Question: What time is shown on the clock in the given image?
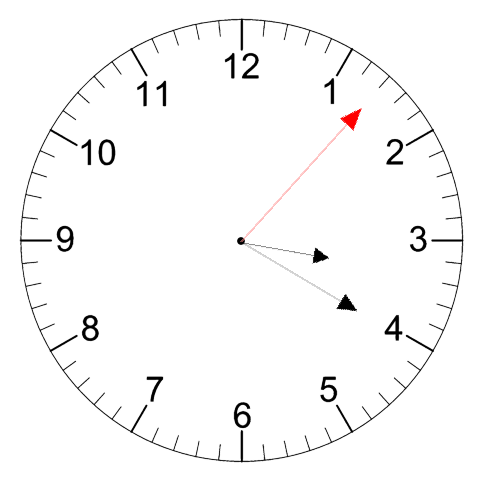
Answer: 03:20:07